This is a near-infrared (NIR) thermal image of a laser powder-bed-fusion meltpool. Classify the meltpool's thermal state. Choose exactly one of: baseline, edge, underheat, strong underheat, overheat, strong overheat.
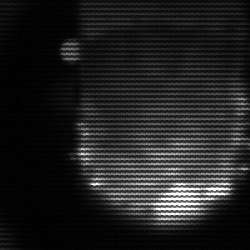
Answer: baseline